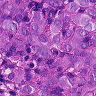
Metastatic tissue present: yes